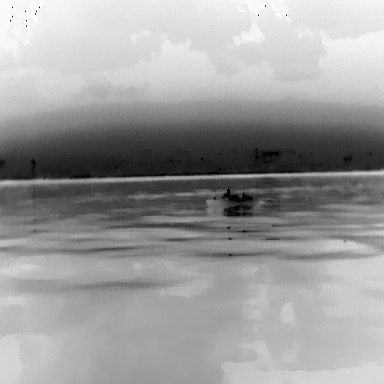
There is a warship in the infrared image.